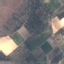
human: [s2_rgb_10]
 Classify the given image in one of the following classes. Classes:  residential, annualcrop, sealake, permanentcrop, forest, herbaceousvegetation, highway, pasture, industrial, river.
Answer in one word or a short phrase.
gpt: PermanentCrop